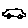
Label: car